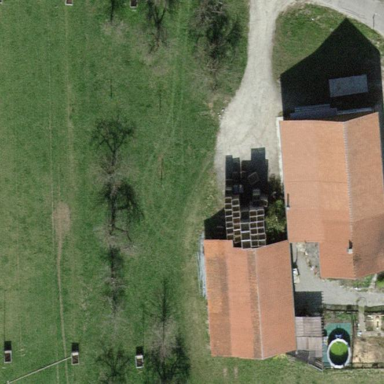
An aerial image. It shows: Farmyard in rural farm setting.